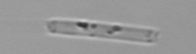
Label: Cerataulina_pelagica